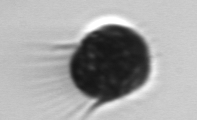
Label: Mesodinium